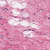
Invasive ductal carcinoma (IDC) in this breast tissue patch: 0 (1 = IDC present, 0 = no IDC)